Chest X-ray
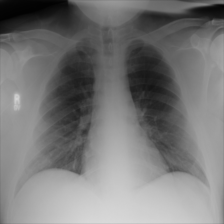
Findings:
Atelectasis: negative
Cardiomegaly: negative
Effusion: negative
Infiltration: negative
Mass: negative
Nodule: negative
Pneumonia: negative
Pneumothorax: positive
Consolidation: negative
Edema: negative
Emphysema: negative
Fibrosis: negative
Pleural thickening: negative
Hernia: negative